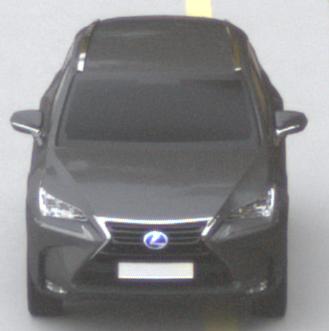
Make: Lexus
Model: NX 300h
Detailed model: NX (AZ1)
Model produced from: 2017/11
Model produced until: 2018/08
Doors: 5
Color: gray
Road condition: dry road
Daytime: morning or afternoon
Contrast: low contrast